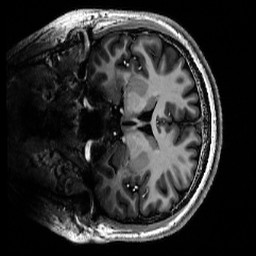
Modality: T1w
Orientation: coronal
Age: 21
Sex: male
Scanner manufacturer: siemens
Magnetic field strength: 6.98 T
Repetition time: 6 s
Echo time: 0.00299 s